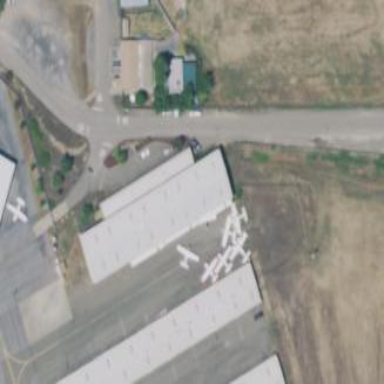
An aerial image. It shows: Hangar building at the airport.